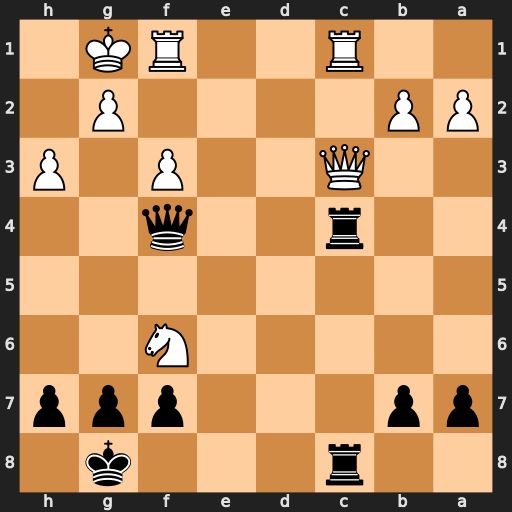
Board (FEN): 2r3k1/pp3ppp/5N2/8/2r2q2/2Q2P1P/PP4P1/2R2RK1
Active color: b
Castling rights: -
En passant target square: -
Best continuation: gxf6 Qxc4 Rxc4 Rxc4 Qxc4